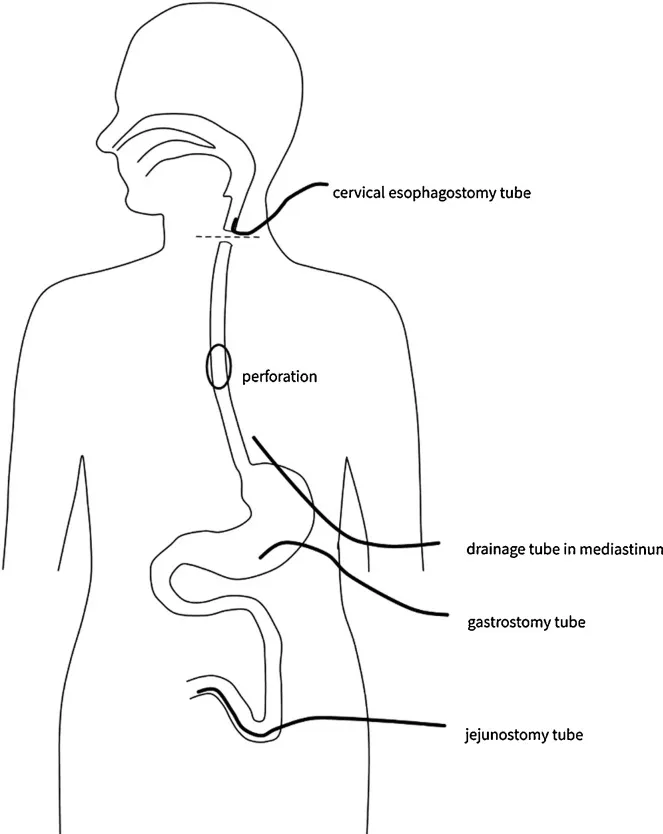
Surgical schema and mechanism of spontaneous patency of each esophageal stump. . The oral side of the esophageal stump leaked and caused local contamination; consequently, the anal side was broken and caused each stump to become connected and patent spontaneously.
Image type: radiology (x_ray)